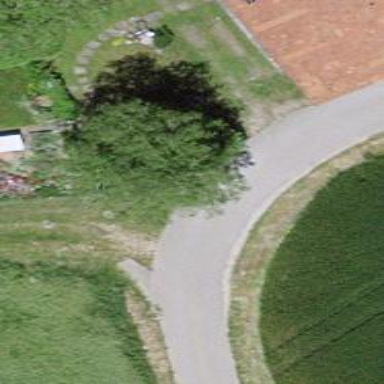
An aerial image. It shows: Unclassified paved road.